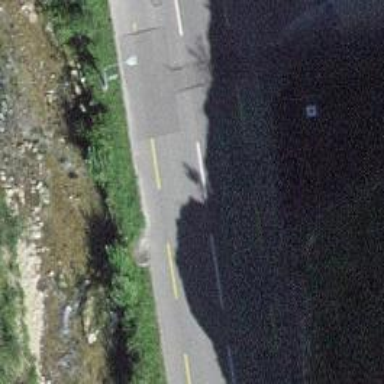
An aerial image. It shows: Secondary road with dedicated lane for cyclists.